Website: apple
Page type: payment
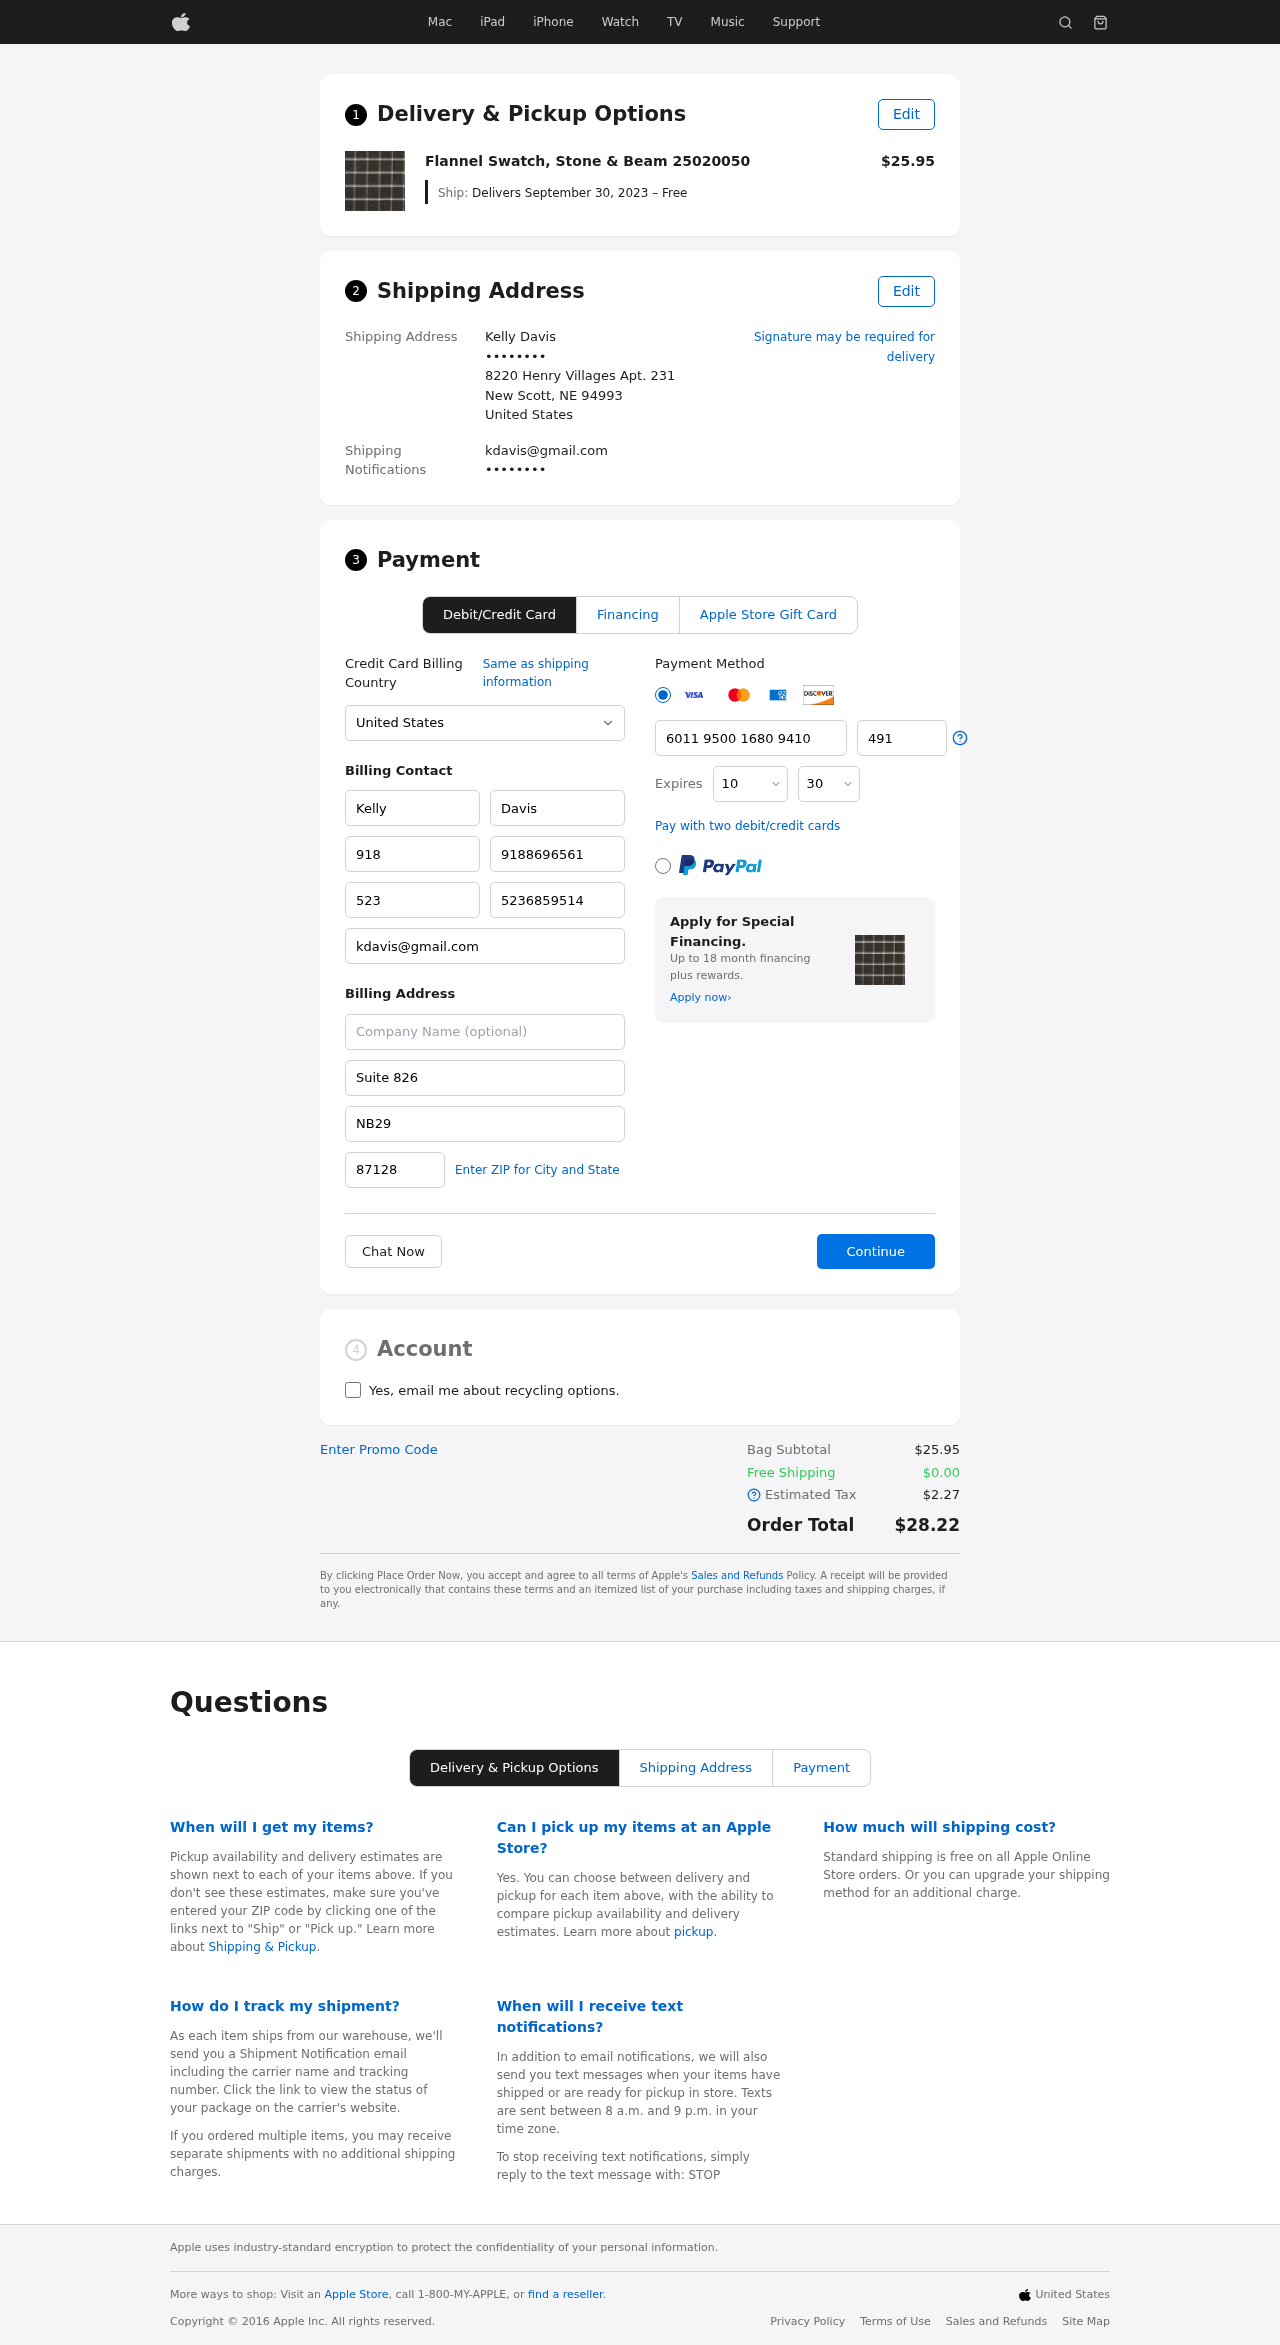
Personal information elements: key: PII_CARD_CVV
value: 491
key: PII_CARD_EXPIRY_MONTH
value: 10
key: PII_CARD_EXPIRY_YEAR
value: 30
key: PII_CARD_NUMBER
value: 6011 9500 1680 9410
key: PII_CITY_STATE_ZIP
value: New Scott, NE 94993
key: PII_COUNTRY
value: United States
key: PII_EMAIL
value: kdavis@gmail.com
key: PII_EMAIL2
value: kdavis@gmail.com
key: PII_FIRSTNAME
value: Kelly
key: PII_FULLNAME
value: Kelly Davis
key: PII_LASTNAME
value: Davis
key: PII_PHONE3
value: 9188696561
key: PII_PHONE_ALT
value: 5236859514
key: PII_PHONE_ALT_AREA
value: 523
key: PII_PHONE_AREA
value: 918
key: PII_POSTCODE2
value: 87128
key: PII_SECURITY_CODE
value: NB29
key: PII_STREET
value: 8220 Henry Villages Apt. 231
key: PII_STREET2
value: Suite 826
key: PII_PHONE
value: ••••••••
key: PII_PHONE2
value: ••••••••
Product elements: key: PRODUCT1_NAME
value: Flannel Swatch, Stone & Beam 25020050
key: PRODUCT1_PRICE
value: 25.95
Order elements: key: ORDER_DELIVERY_DATE
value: Delivers September 30, 2023 – Free
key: ORDER_SUBTOTAL
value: $25.95
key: ORDER_SHIPPING_COST
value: $0.00
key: ORDER_TAX
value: $2.27
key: ORDER_TOTAL
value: $28.22